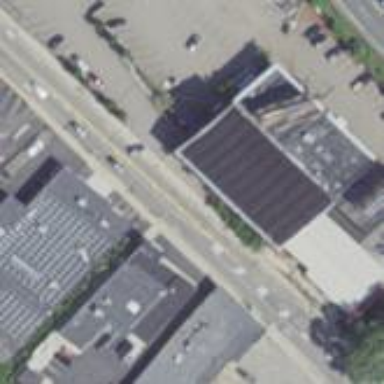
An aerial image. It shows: Office building.